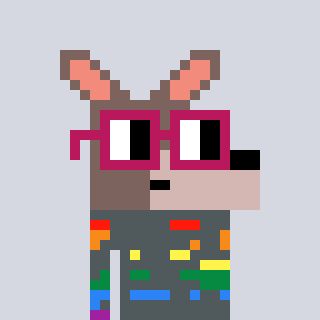
a pixel art character with square dark red glasses, a kangaroo-shaped head and a magenta-colored body on a cool background